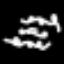
Label: squiggle